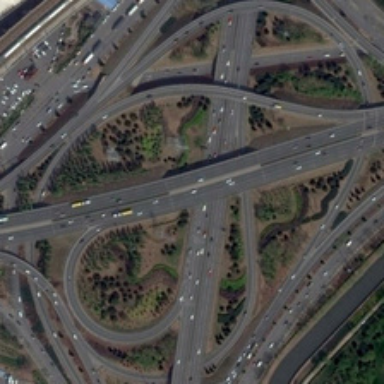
Many green trees are near a viaduct .